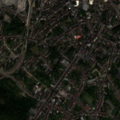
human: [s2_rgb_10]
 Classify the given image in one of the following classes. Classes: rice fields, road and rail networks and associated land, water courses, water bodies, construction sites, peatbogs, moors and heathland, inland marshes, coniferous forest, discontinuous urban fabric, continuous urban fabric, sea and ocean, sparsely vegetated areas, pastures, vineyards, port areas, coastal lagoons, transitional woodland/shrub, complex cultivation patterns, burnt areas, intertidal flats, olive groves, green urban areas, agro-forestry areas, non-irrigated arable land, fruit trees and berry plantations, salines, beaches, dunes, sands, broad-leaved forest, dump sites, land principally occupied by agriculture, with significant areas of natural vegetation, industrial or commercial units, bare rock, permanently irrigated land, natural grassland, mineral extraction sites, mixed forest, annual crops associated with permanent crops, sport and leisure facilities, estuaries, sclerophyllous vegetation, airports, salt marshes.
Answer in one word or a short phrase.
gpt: discontinuous urban fabric, industrial or commercial units, green urban areas